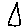
Label: triangle